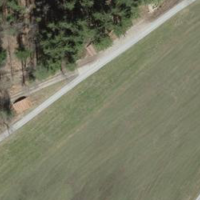
EUNIS habitat code: 24
Species observed at this site:
Cichorium intybus